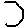
Label: hexagon